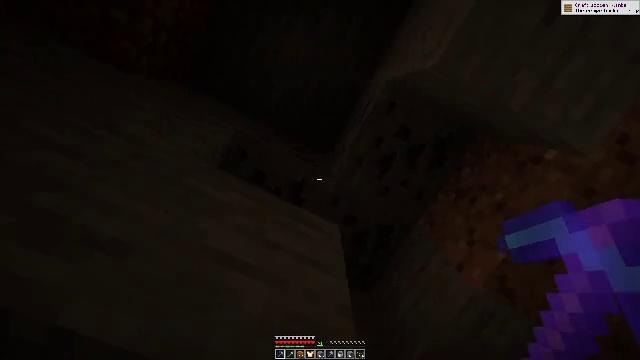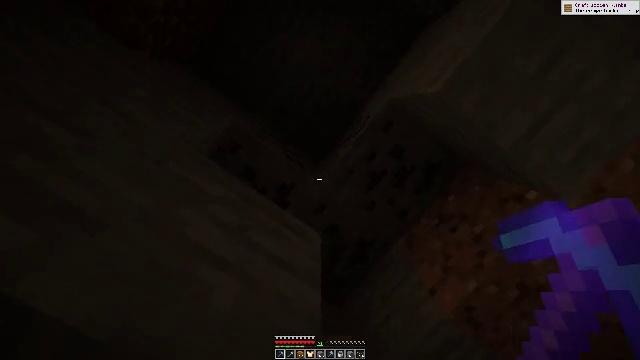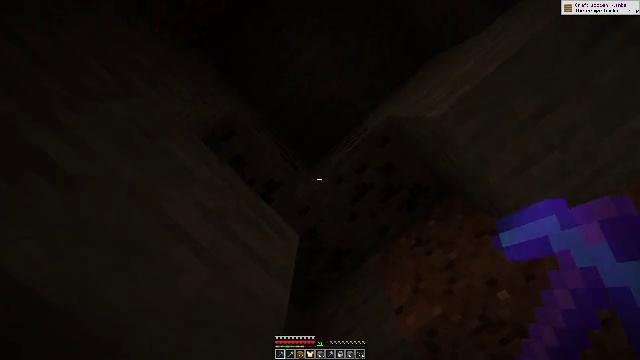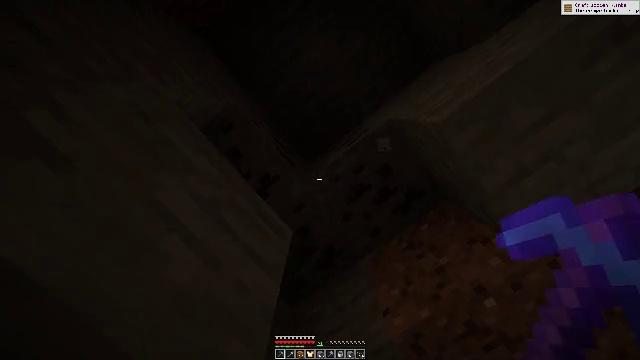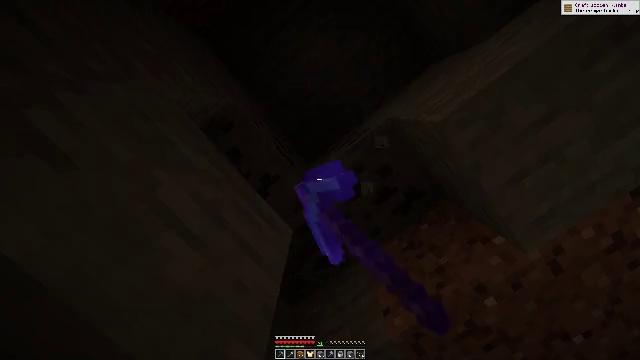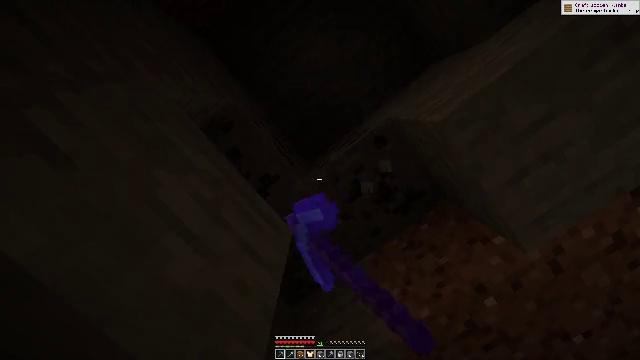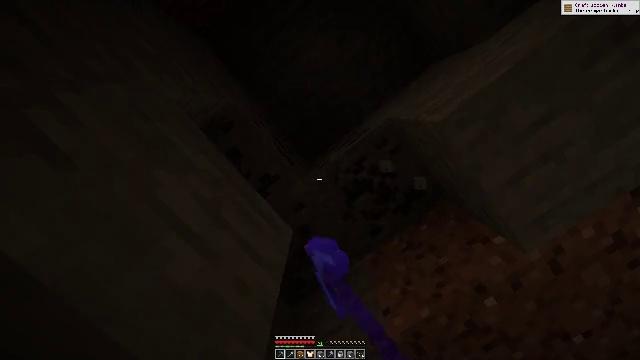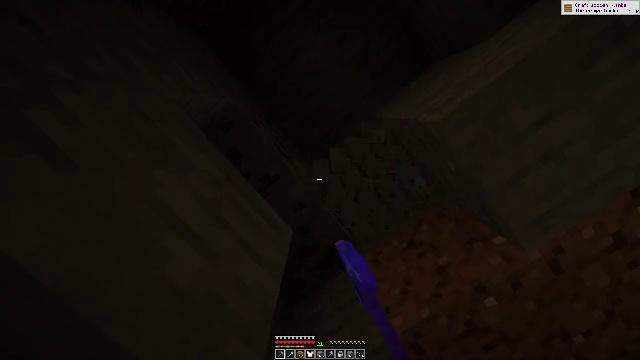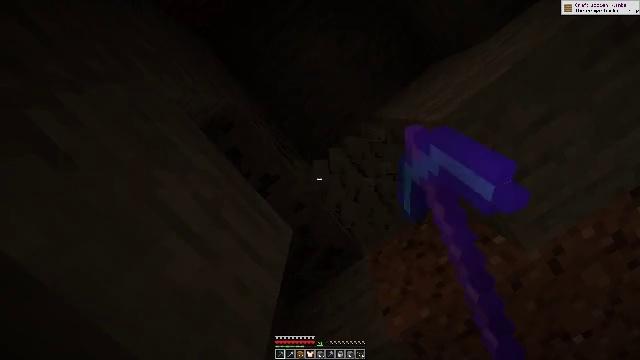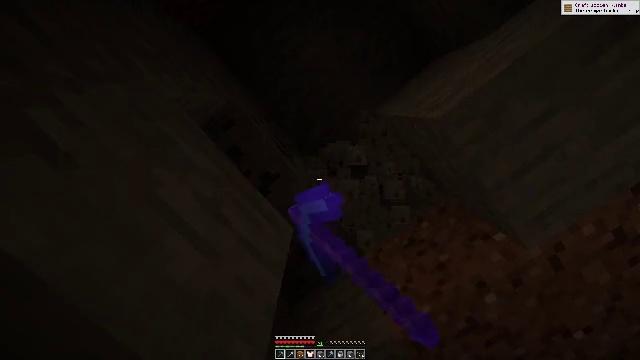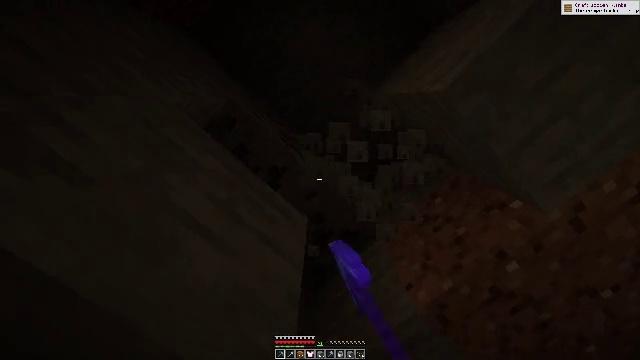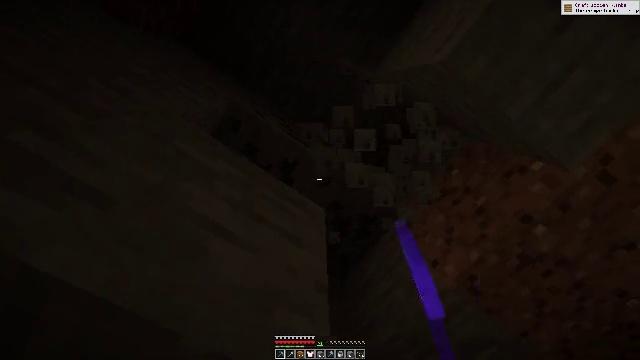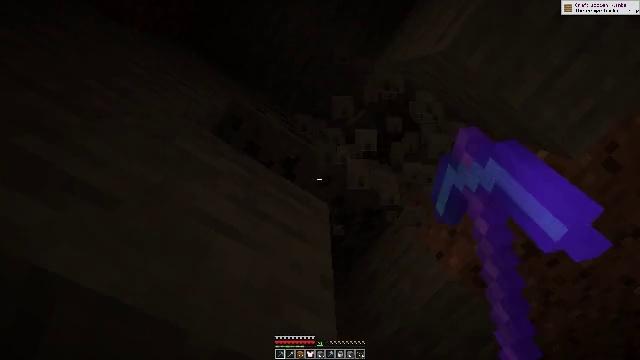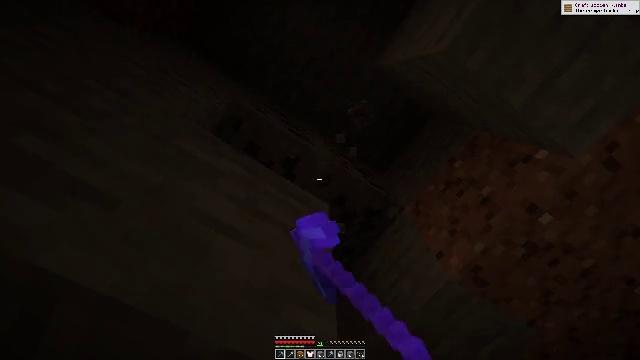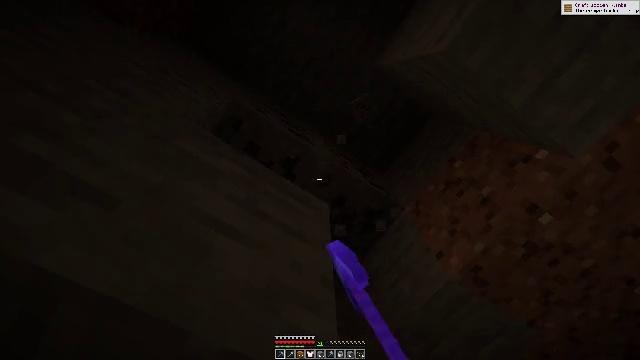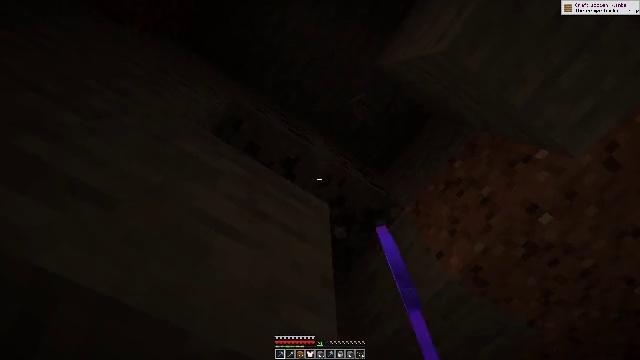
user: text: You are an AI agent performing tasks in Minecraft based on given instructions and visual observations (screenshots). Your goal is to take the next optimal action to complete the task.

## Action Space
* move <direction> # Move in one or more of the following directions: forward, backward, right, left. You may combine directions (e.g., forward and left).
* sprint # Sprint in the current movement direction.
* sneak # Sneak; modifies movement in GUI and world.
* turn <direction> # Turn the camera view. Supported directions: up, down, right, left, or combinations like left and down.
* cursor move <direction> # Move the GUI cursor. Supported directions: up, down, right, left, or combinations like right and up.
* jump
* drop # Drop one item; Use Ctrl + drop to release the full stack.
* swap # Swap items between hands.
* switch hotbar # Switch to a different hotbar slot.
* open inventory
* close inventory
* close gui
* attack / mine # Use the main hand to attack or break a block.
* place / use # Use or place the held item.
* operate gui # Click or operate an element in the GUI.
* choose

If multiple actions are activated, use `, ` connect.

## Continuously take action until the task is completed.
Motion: motion action
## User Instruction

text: Mine the coal ore underground.
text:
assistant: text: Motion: turn right and up
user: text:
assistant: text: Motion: turn right
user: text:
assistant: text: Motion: turn right, attack / mine
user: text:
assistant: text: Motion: attack / mine
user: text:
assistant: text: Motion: attack / mine
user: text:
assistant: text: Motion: attack / mine
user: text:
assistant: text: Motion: attack / mine
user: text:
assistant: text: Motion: attack / mine
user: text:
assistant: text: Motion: attack / mine
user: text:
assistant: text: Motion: turn left and down, attack / mine
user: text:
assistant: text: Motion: turn left and down, attack / mine
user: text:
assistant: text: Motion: turn left and down, attack / mine
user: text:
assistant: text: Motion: attack / mine
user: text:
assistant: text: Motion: attack / mine
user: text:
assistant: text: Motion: attack / mine
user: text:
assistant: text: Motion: attack / mine
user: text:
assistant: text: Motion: attack / mine
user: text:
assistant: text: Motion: attack / mine
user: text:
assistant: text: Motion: turn left and up, attack / mine
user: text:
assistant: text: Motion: turn left and up, attack / mine
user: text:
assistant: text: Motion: turn left, attack / mine
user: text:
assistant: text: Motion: turn left, attack / mine
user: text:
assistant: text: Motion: turn left, attack / mine
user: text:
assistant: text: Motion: turn left, attack / mine
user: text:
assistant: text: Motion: attack / mine
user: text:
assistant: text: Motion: attack / mine
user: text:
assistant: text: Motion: attack / mine
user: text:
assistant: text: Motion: turn left, attack / mine
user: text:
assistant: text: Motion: attack / mine
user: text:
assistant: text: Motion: no_op